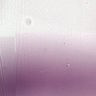
Metastatic tissue present: no